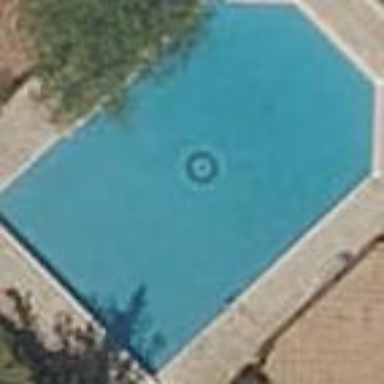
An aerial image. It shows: Swimming pool located in leisure land.